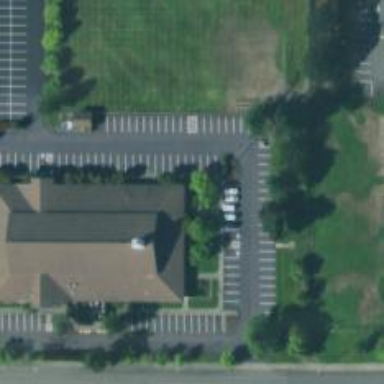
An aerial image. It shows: Parking space.